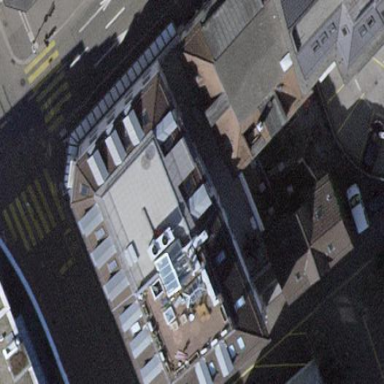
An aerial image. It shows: Office building.